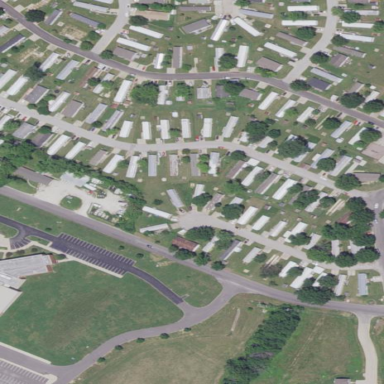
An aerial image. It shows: Residential area known as trailer park.